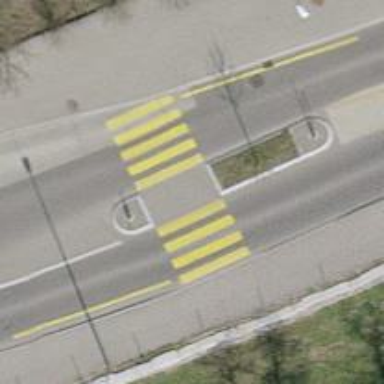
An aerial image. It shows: Uncontrolled zebra crossing with pedestrian island.